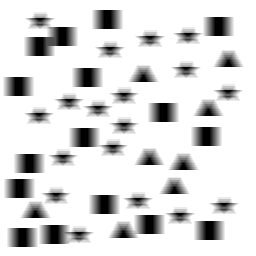
Squares: 16
Triangles: 8
Stars: 18
Total shapes: 42